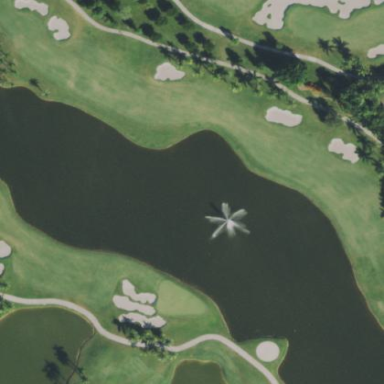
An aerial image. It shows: Scenic view of water hazard on golf course. The natural water feature adds beauty to the landscape.